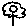
Label: flower